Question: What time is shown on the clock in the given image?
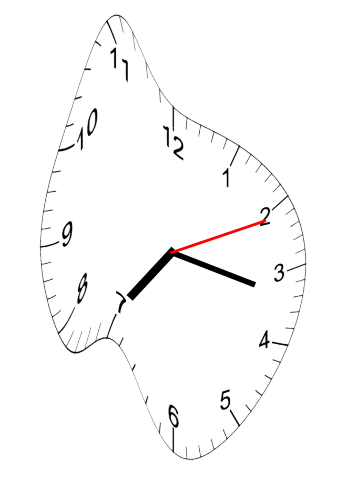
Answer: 07:17:11